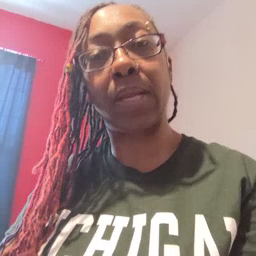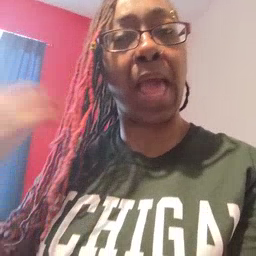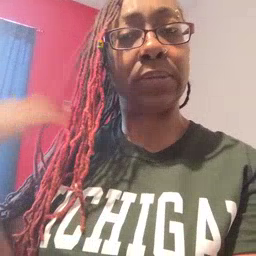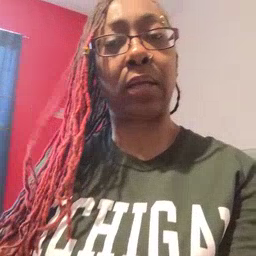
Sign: outside